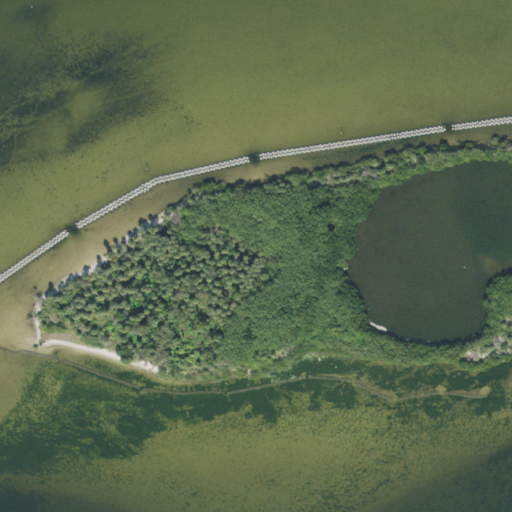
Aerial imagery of island in Florida named Bird Island containing open water, herbaceous wetlands, and woody wetlands